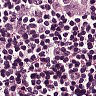
Metastatic tissue present: yes